Question: # Setup
I want to pass an instance of a cache as a dependency to one or more types. When a concrete instance of the cache is instantiated, it must be provided information about the type that will use it.
'''
interface IMethodCache { }
public class MethodCache : IMethodCache
{
public MethodCache( Type type )
{
// type information is used to build unique cache keys
}
}
public class CacheConsumer
{
public CacheConsumer( IMethodCache cache ) { }
}
'''
# Documentation
The Ninject <URL>:
'''
class ClassThatLogs {
readonly ILog _log;
public ClassThatLogs(ILog log){
_log = log;
}
}
Bind<ILog>().ToMethod( context => LogFactory.CreateLog( context.Request.Target.Type ) );
'''
The previous example shows that 'context.Request.Target.Type' will contain the type information for the .
Furthermore, the comments on 'context.Request.Target' state:
> Gets the target that will receive the injection, if any.
# Results
Based on this, I expect to see information about the instance the injection. I setup my binding as follows:
'''
kernel.Bind<IMethodCache>().ToMethod(
ctx =>
{
return new MethodCache( ctx.Request.Target.Type );
} );
'''
But the result is unexpected.

The 'Type' property of 'Target' is set to the type being bound ('IMethodCache'), not the "target that will receive injection" ('CacheConsumer').
To state it another way: when the dependency is created, I need to pass the injectable's type to it.
I can obtain the desired information by using 'context.Request.Target.Member.DeclaringType'. However, I'm concerned because I don't know the ramifications of relying on the declaring type and--more importantly--because this seems contrary to the documentation.
# Questions
- - -
# Other Details
- - - 'StandardKernel'
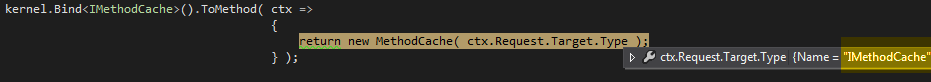
Answer: Yes, it seems that the documentation is incomplete/incorrect in this case.
you can get the "target" type information starting from 'ctx.Request.Target' property but but you need to go "one step further" with using the 'Member' and the 'ctx.Request.Target.Member.DeclaringType' as you've already noticed.
So it is completely fine to use the 'context.Request.Target.Member.DeclaringType' in fact if you check the mentioned <URL> you will see the following in the
<URL>:
'''
/// <summary>
/// Gets the logger for the specified activation context, creating it if necessary.
/// </summary>
/// <param name="context">The ninject creation context.</param>
/// <returns>The newly-created logger.</returns>
public ILogger GetLogger(IContext context)
{
return this.GetLogger(context.Request.Target.Member.DeclaringType);
}
'''